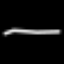
Label: line